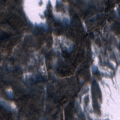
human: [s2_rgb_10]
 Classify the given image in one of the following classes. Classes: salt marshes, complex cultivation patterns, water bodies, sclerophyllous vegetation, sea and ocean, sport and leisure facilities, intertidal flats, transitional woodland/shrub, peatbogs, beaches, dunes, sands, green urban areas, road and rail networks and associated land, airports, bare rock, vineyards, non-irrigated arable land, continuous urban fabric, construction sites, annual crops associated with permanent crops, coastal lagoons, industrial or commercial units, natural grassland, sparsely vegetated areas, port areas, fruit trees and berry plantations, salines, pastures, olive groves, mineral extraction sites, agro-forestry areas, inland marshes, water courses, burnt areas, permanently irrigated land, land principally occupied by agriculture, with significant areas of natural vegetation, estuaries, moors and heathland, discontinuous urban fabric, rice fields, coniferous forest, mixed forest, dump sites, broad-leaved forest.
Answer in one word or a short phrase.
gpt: coniferous forest, transitional woodland/shrub, peatbogs